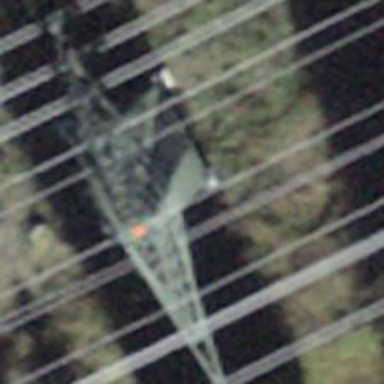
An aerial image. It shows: Lattice structure tower.